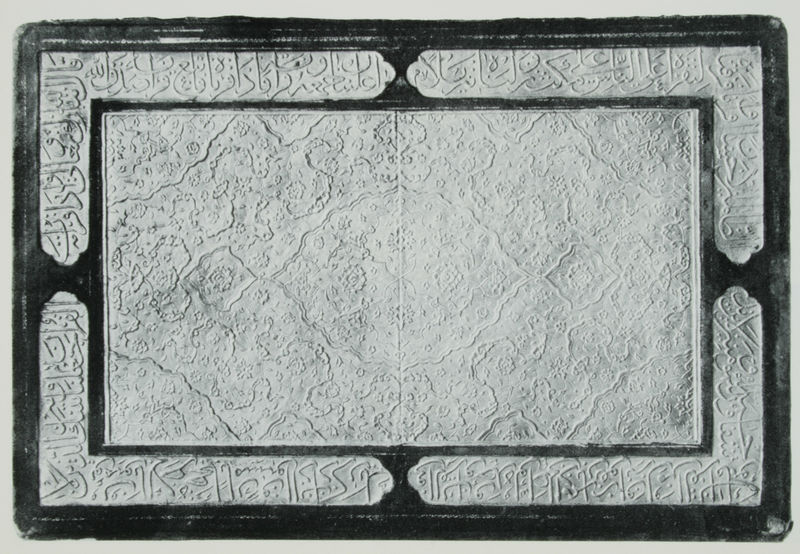
Titel: Ledergebundenes Koranfaszikel
Standort: Berlin
Institution: Museum für Islamische Kunst
Schlagwörter: blau, blätter, dunkel, weiß, landschaft, sand, blume, grau, mitte, schmuck, schwarz, skizze, symbol, zeichen, zeichnung, blüten, beige, muster, ornament, teppich, rahmen, bild, spiegel, felder, gold, decke, arbeit, oval, umrandung, ranken, hellblau, relief, schrift, papier, rahmung, linien, rand, erhaben, tafel, falte, handarbeit, symmetrie, floral, lesen, ornamente, verzierung, metall, stuck, platte, schriftzeichen, aufsicht, foto, fotografie, oben, rechtecke, gemustert, vier, deckel, buch, orient, orientalisch, rechteck, linie, oberfläche, druck, schwarzweiss, künstler, scharz, text, buchstaben, kunst, flora, tischplatte, darstellung, gravierung, gravur, buchdeckel, einband, kasten, photo, ecken, geometrisch, arabisch, handwerk, verputzt, eck, leder, profan, struktur, fresken, aussen, viereckig, fresko, mittelpunkt, schreiber, gips, mittelfeld, einfassung, quadrat, viereck, arabien, islam, ränder, natürlich, araber, relieff, prägung, ägypten, quadratisch, goldschmied, kalk, blaupause, umlaufend, sprünge, buchmalerei, muslimisch, islamisch, moslem, islamische kunst, rahmens, koran, graviert, arabische schriftzeichen, felser, bedruckt, reliefe, geprägt, elfenebin, ffräßung, gedrückt, isla, schriftfelder, unterteilt, hyorgliphen, perforierung, museter